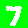
Digit: 7